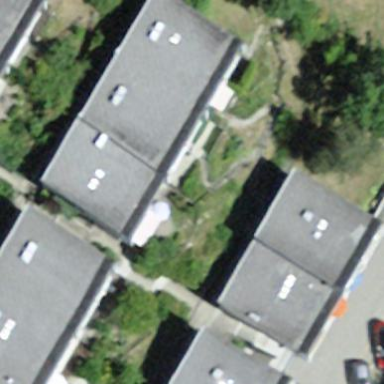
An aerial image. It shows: Skillion-roofed apartment building.